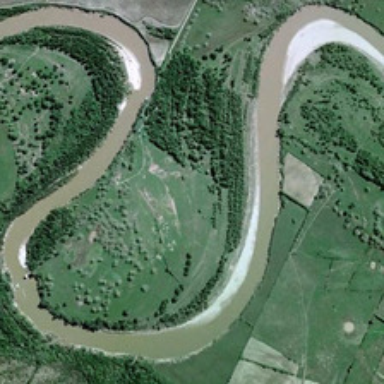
Many green trees are in two sides of a curved river .